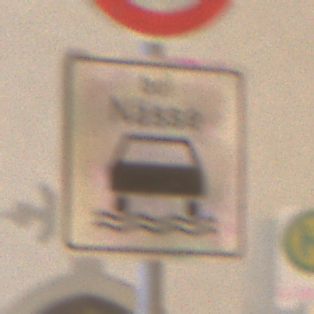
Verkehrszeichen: BeiNaesse
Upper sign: Geschwindigkeit110
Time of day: Night
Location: Outdoor (Urban)
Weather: Overcast
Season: Winter
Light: Artificial